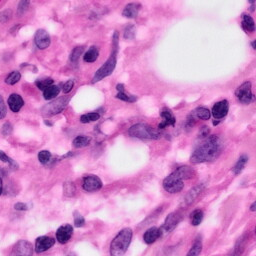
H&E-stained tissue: Pancreatic